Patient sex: F
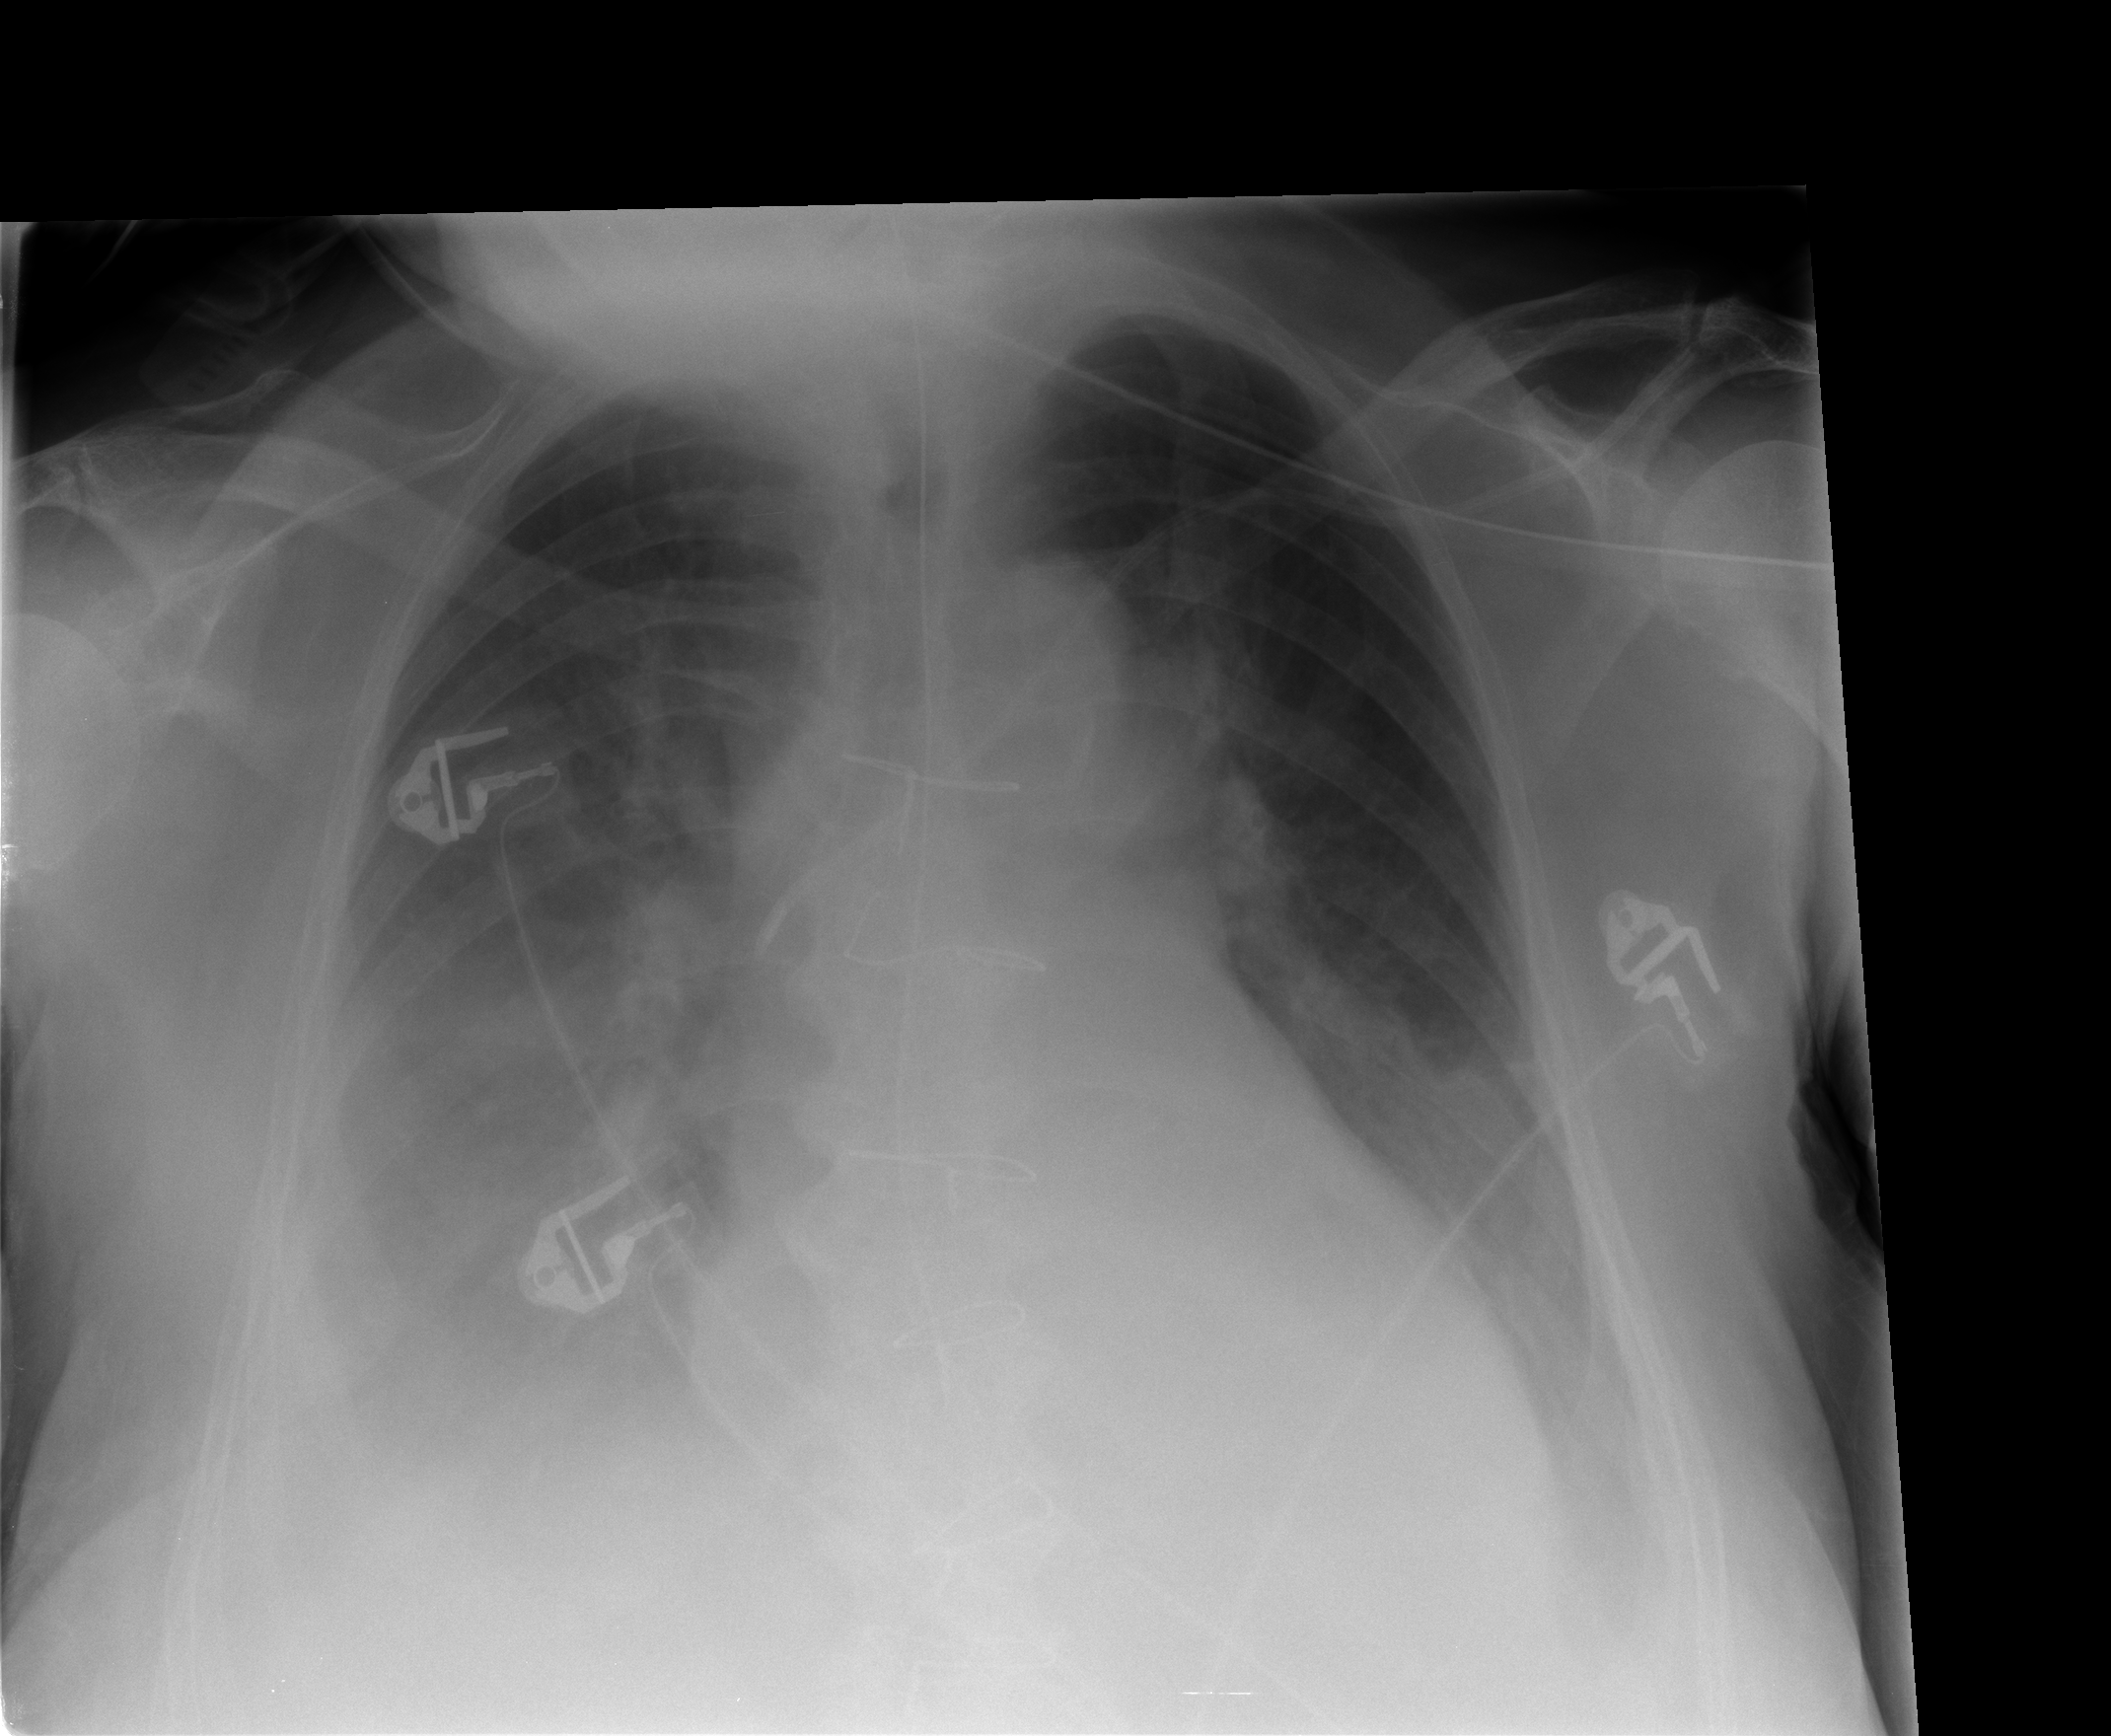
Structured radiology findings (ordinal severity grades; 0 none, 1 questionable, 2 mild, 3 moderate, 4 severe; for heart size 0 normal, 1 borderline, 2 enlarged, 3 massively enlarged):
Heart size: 2
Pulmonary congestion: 2
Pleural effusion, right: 2
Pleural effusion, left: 2
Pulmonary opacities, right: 0
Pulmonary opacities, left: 0
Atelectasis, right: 2
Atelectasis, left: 2